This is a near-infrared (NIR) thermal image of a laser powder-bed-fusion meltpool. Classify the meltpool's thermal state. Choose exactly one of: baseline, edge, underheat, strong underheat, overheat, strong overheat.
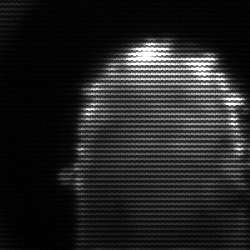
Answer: baseline